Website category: university
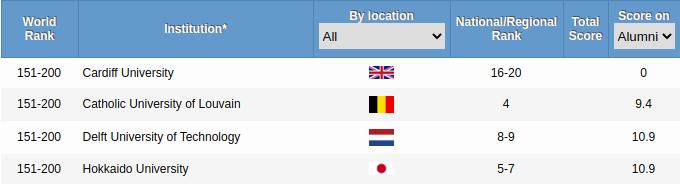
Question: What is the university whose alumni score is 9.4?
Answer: Catholic University of Louvain

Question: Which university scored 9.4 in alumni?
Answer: Catholic University of Louvain